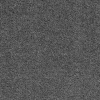
Atmospheric dust classification: dusty